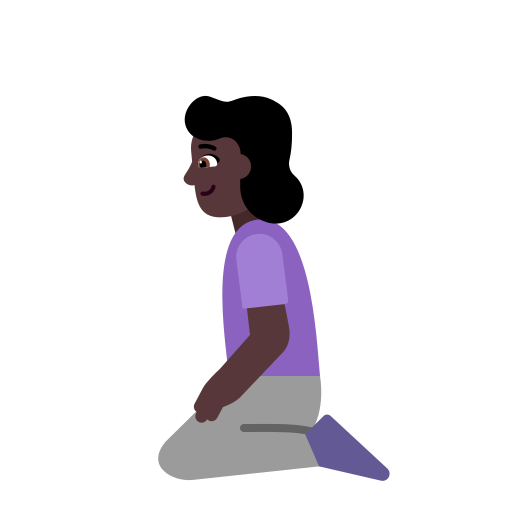
woman kneeling flat dark